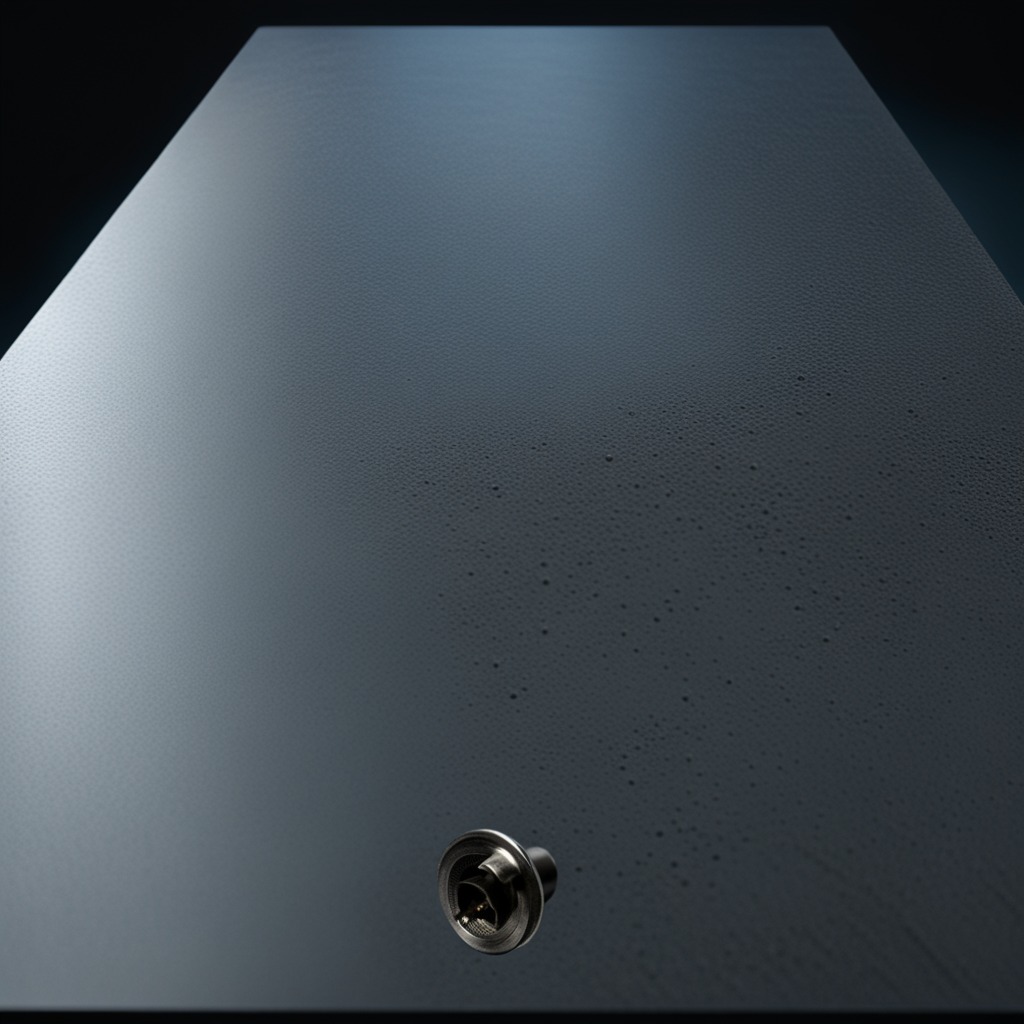
A metal screw is lying on the clean granite table inside a workshop at night.